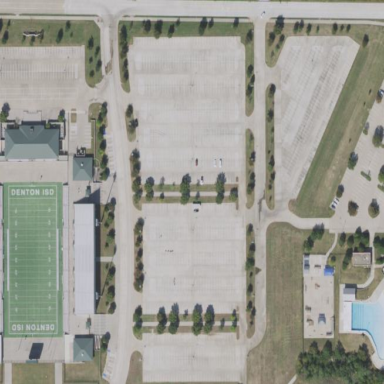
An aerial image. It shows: Parking area with concrete surface.